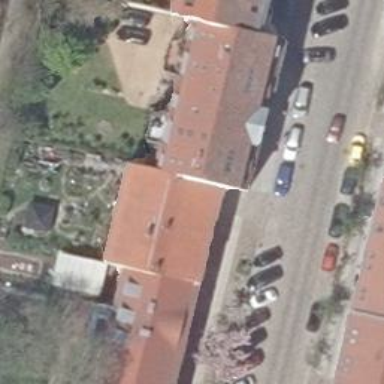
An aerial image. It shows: Historical baroque building with gabled roof made of red roof tiles. This building is divided into apartments.